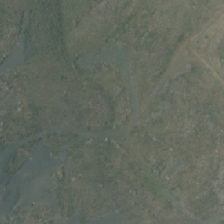
Land cover: low_producing_grassland